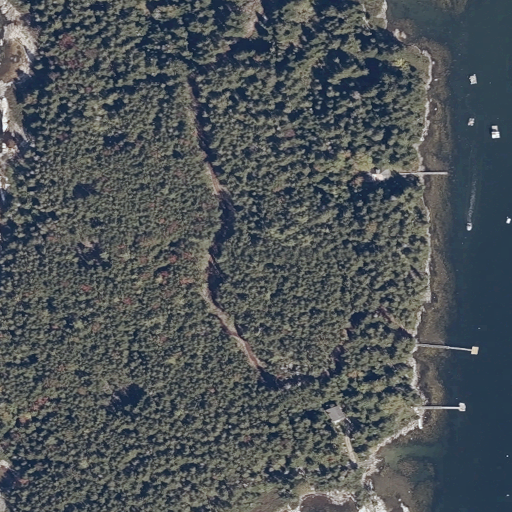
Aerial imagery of island in Maine named Harbor Island containing evergreen forest, herbaceous wetlands, open water, open development, barren land, woody wetlands, and grassland